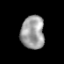
Tissue: prostate
Cell type: T cells
Senescence score: 0.2728
Nuclear area (px): 766
Mean DAPI intensity: 158